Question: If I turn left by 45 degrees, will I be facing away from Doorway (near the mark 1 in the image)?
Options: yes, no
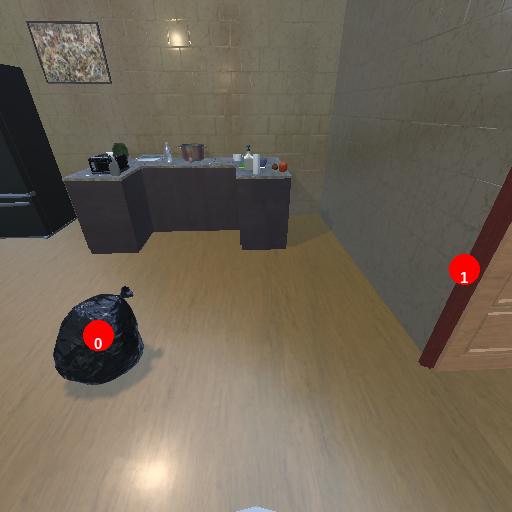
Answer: yes